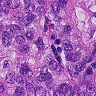
Metastatic tissue present: yes